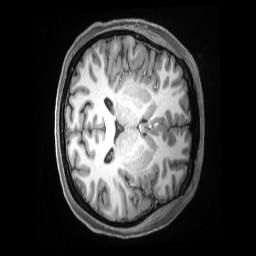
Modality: T1w
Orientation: axial
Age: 20
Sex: female
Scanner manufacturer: siemens
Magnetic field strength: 3 T
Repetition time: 2.5 s
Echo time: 0.00181 s